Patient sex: M
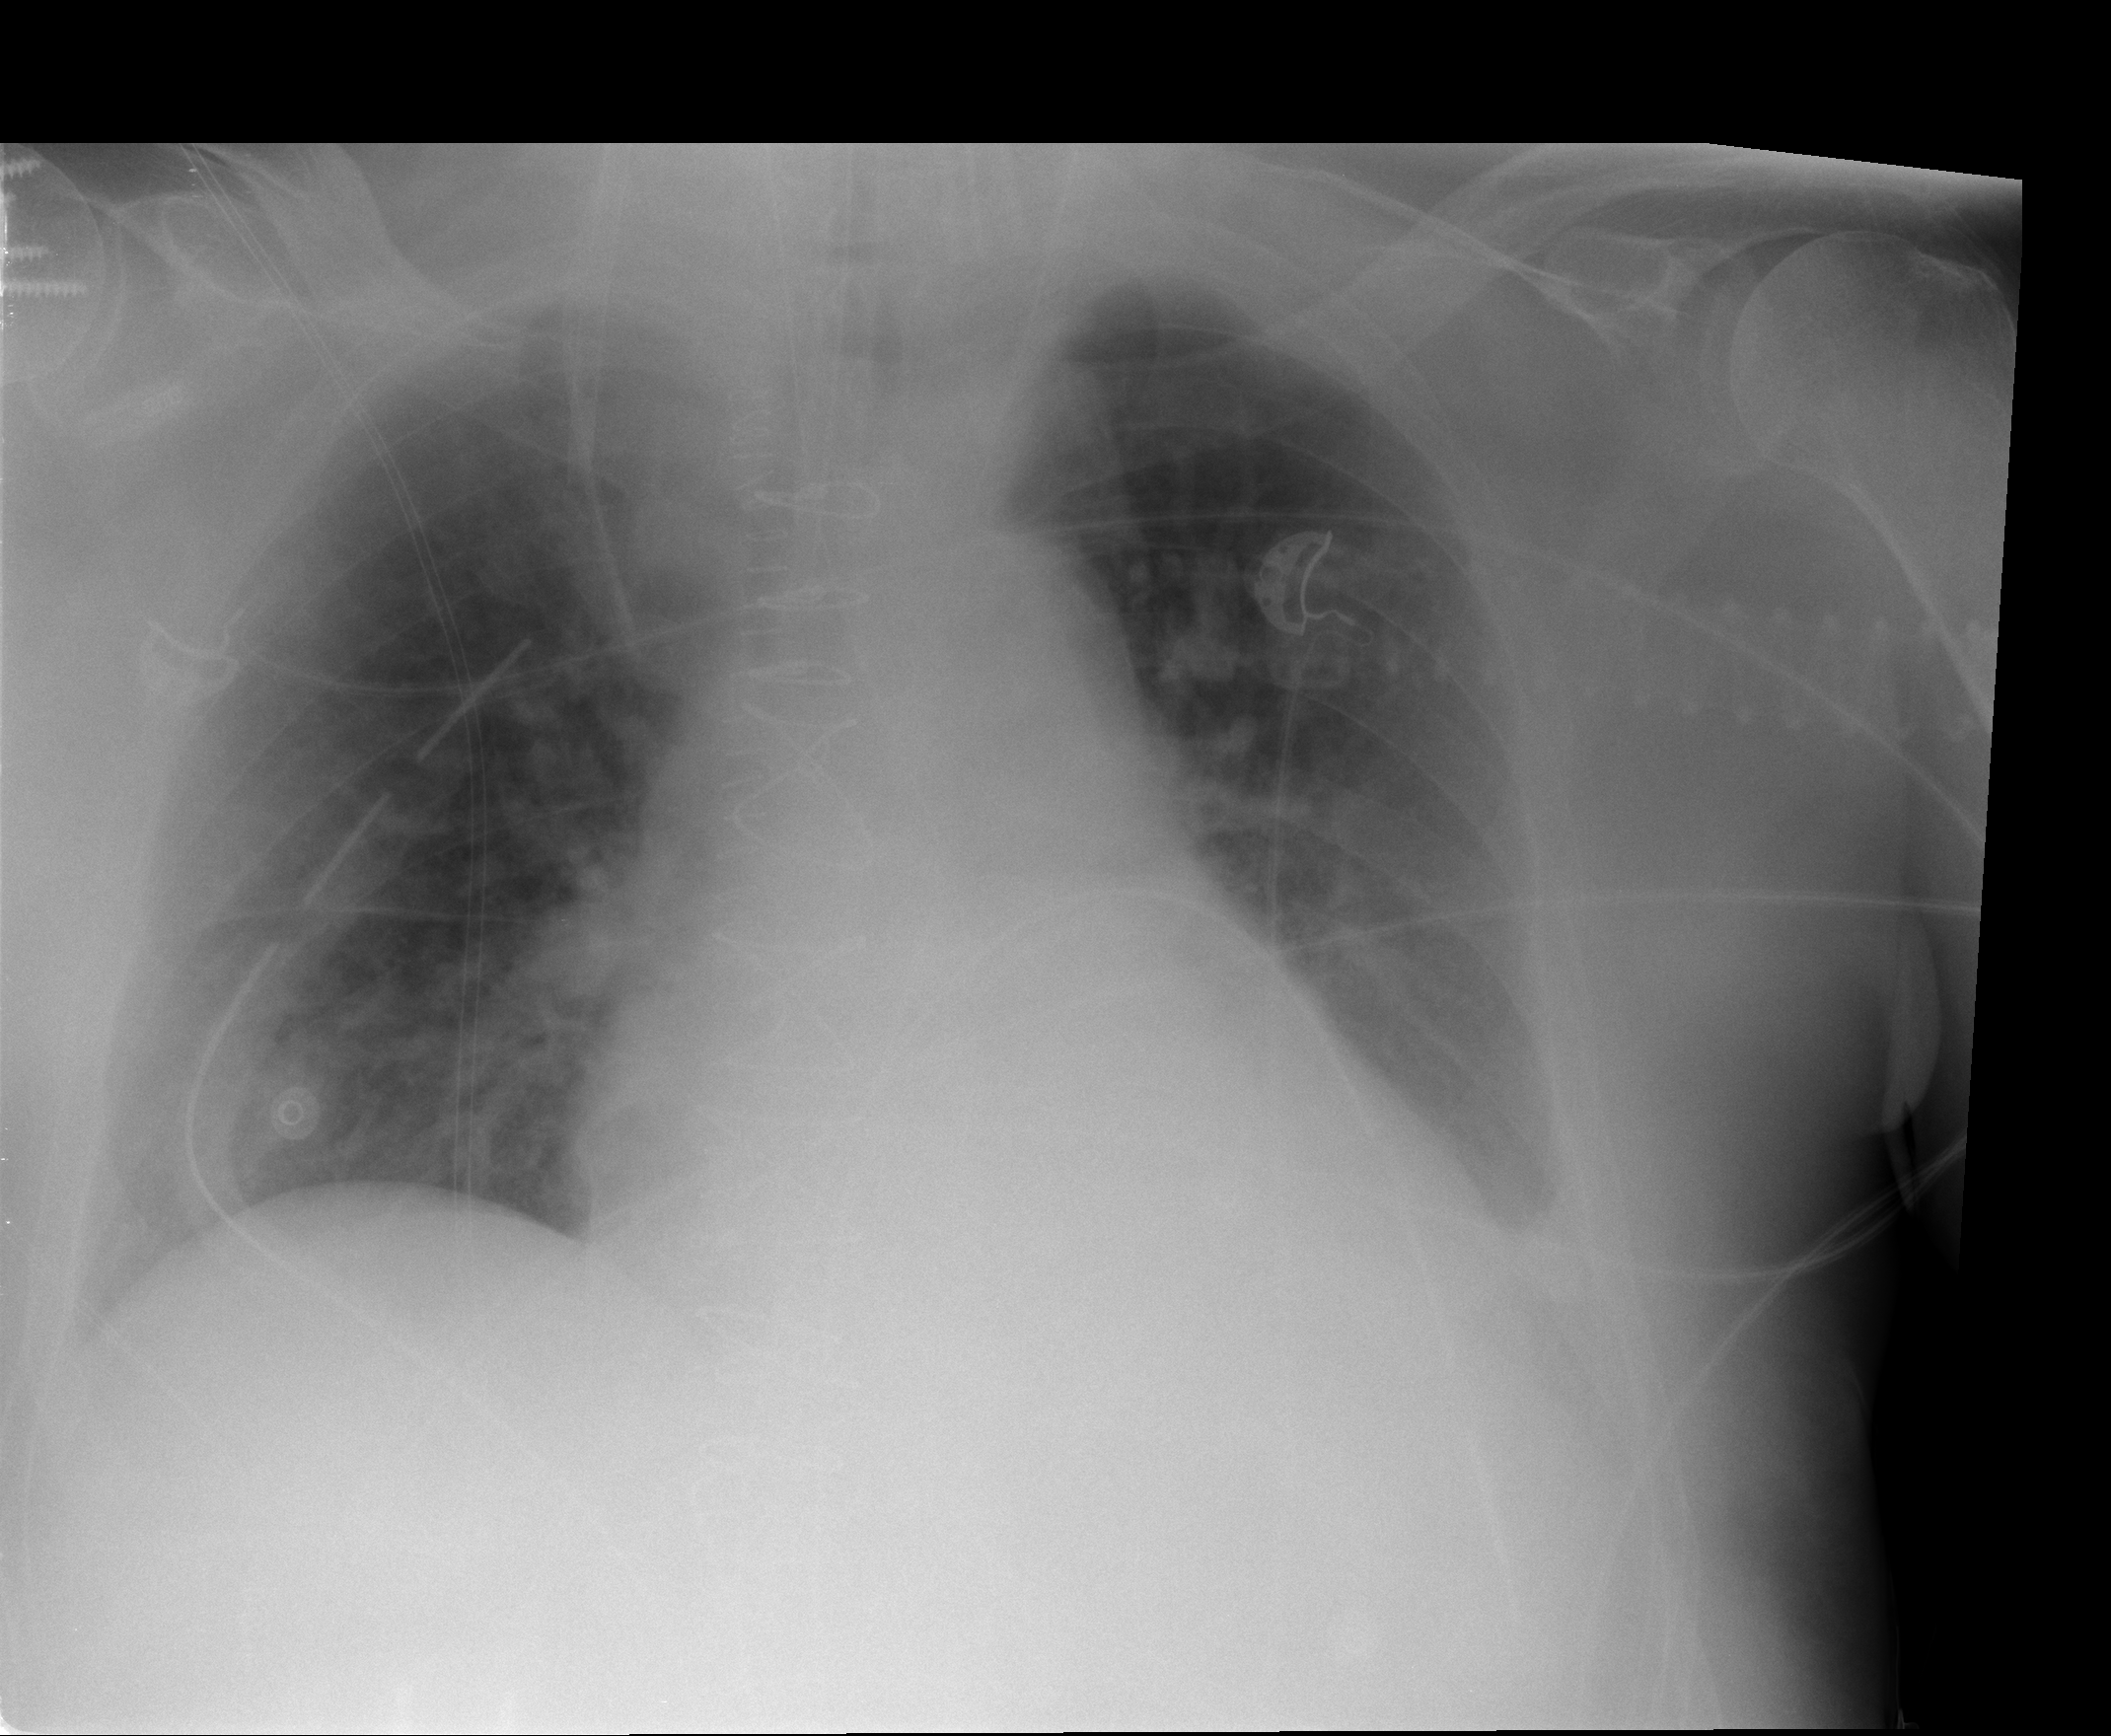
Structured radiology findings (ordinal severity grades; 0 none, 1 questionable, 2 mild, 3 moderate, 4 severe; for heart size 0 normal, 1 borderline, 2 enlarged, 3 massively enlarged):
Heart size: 2
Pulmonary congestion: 2
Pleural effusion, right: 0
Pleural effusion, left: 2
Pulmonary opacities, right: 0
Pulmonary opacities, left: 0
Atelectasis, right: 0
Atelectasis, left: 2